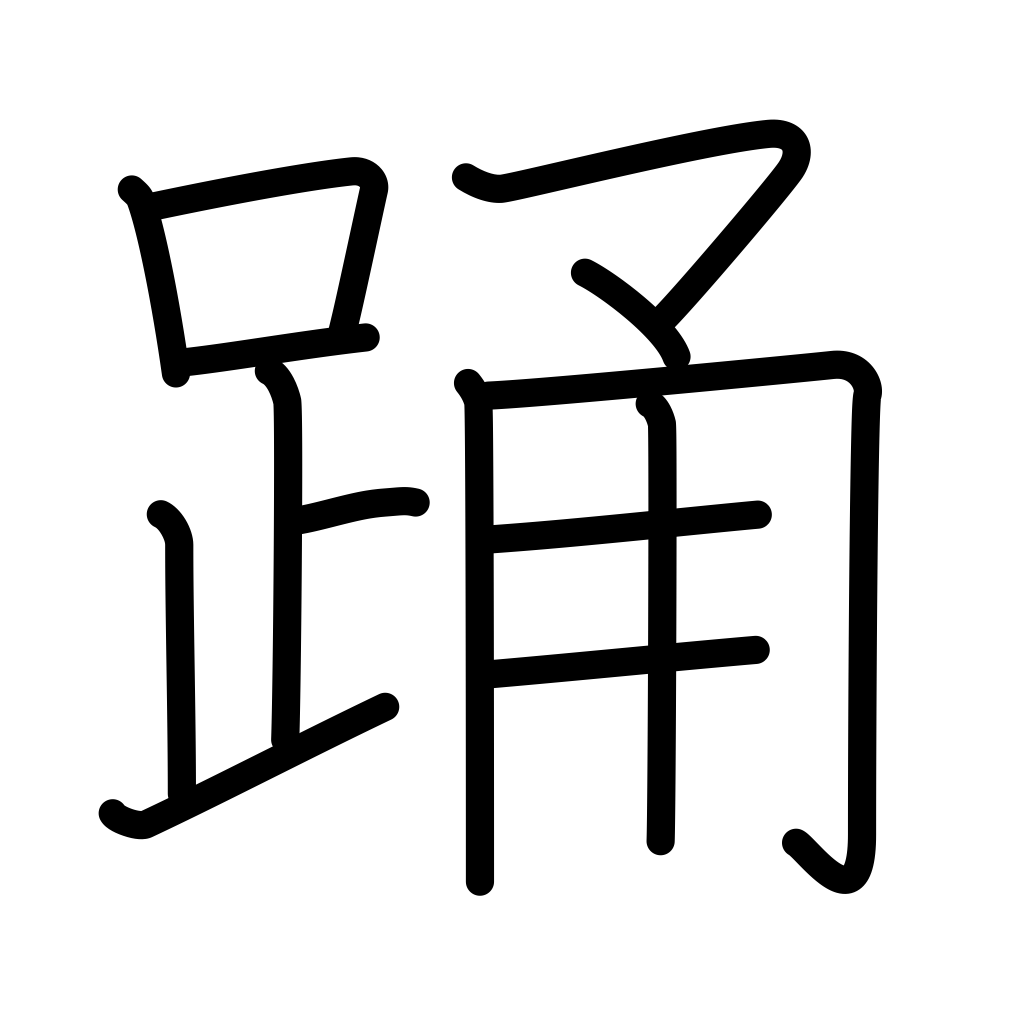
Meaning: jump, dance, leap, skip